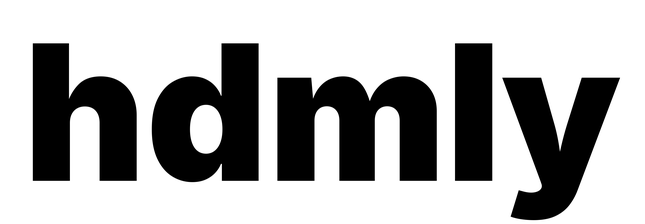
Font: Inter_Black